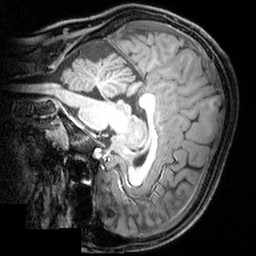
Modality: T1w
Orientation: sagittal
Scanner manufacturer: siemens
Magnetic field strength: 3 T
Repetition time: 1.9 s
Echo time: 0.00397 s